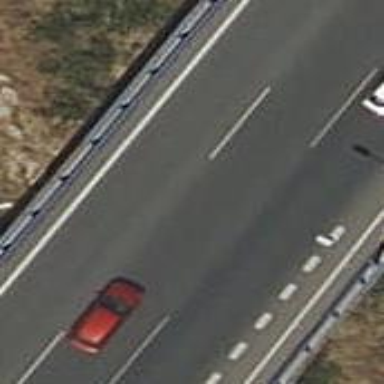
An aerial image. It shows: Asphalt bridge over motorway.